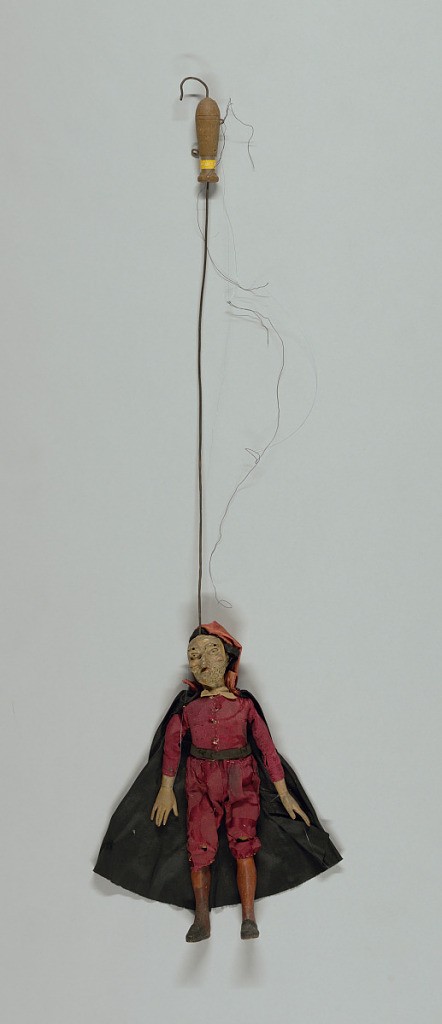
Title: Pantalone
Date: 18th century
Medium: Carved and painted wood, glass and woven cloth
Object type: Puppet
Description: Set of Commedia dell'arte marionettes, each with facial masks and costume of stock character. Pantalone shown with bearded mask and hooked nose. Red clothing and cap, black cape. Wooden hands sewn into sleeves.